Aerial crown-view tile of a tropical tree (Barro Colorado Island, Panama), acquired 20250715:
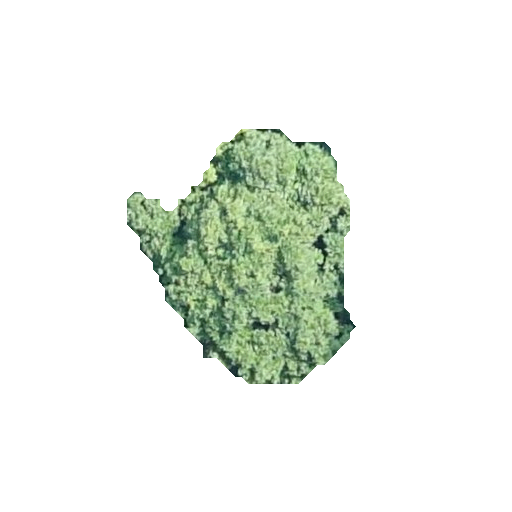
Species: Alseis blackiana
GBIF accepted scientific name: Alseis blackiana
Crown area: 57.903 m²